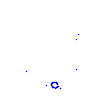
Particle: pion